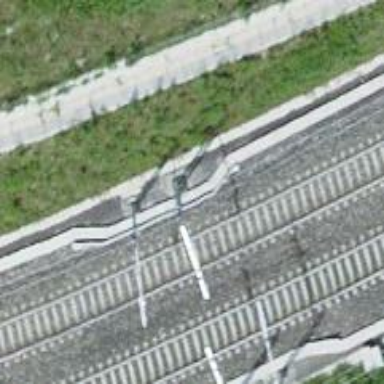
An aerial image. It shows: Single railway track with electrified contact line.